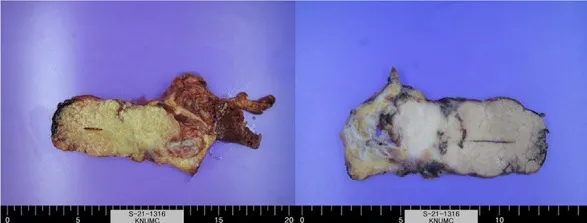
Images of. Resected surgical specimens.
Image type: pathology (fish)